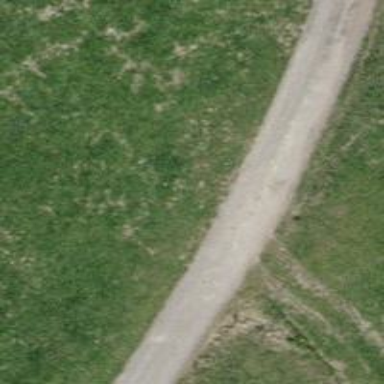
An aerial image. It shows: Gravel track with grade 2 quality.